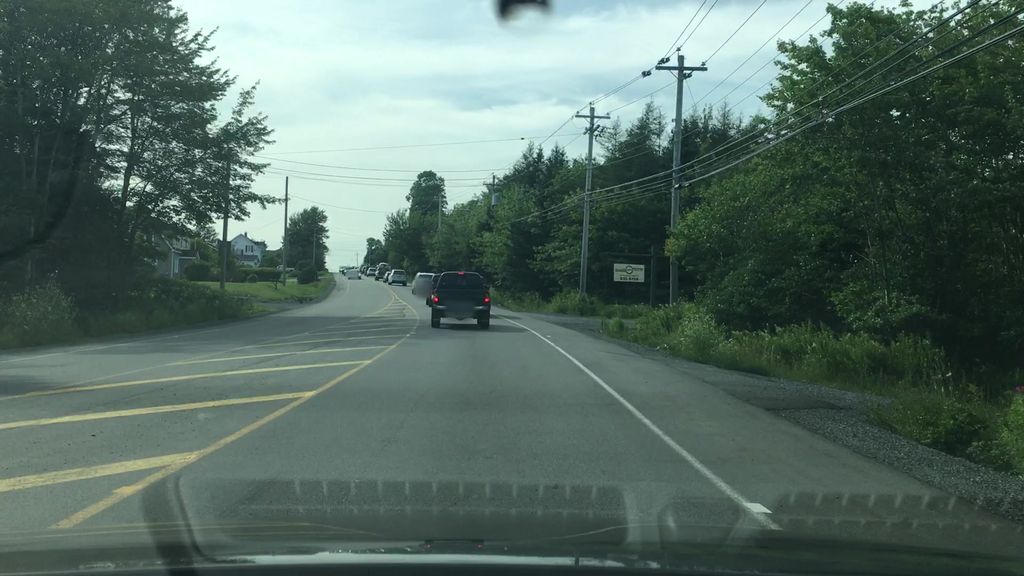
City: halifax